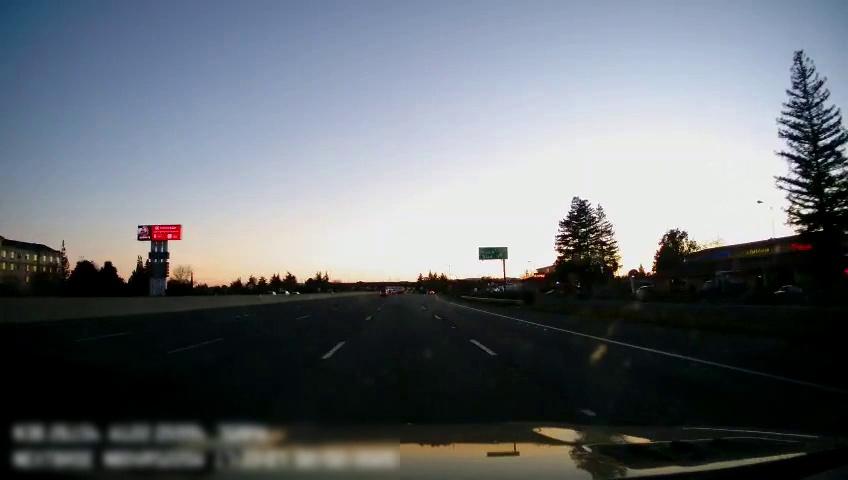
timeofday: Day
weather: Sunny
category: Drivable Space
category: Vehicles | SUV
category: Vehicles | SUV
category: Vehicles | Truck
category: Vehicles | Car
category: Vehicles | SUV
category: Lanes | Current Lane
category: Lanes | Alternate Lane
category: Lanes | Alternate Lane
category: Lanes | Current Lane
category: Lanes | Alternate Lane
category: Traffic | Signs